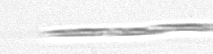
Label: Pseudo-nitzschia